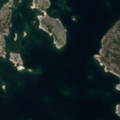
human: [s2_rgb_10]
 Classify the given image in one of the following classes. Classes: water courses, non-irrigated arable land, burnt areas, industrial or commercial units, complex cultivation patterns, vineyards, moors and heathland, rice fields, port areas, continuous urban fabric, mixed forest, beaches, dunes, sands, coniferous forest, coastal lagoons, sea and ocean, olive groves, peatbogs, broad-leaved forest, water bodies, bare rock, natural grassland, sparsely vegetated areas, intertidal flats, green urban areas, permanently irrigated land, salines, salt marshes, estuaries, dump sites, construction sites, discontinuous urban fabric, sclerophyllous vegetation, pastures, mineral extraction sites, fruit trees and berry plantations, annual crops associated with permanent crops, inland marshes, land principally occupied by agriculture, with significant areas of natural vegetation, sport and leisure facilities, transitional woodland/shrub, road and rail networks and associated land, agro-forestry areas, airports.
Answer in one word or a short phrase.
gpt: mixed forest, bare rock, sea and ocean